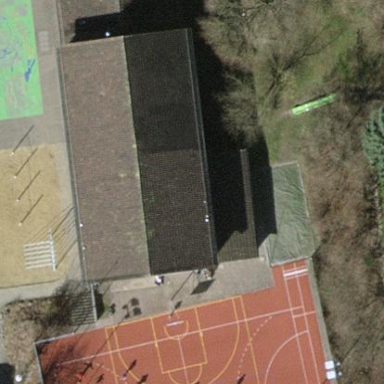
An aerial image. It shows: Sports center building.